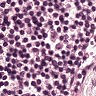
Metastatic tissue present: no